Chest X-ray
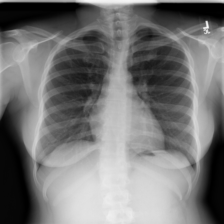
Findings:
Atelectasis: negative
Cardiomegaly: negative
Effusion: negative
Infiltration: negative
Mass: negative
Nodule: negative
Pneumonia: negative
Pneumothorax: negative
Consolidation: negative
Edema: negative
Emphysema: negative
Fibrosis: negative
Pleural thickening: negative
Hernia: negative